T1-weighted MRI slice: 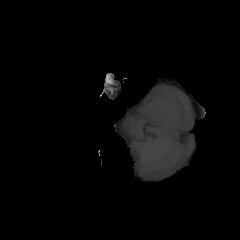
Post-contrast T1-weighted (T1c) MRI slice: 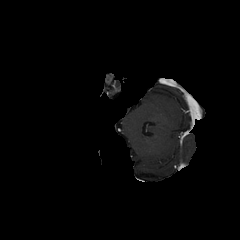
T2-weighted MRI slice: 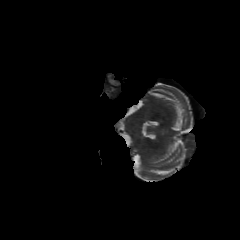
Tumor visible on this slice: no